Interaction volume radius: 5 \u00c5
Interaction volume height: 15 \u00c5
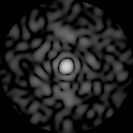
Disorder parameter: 0.7829